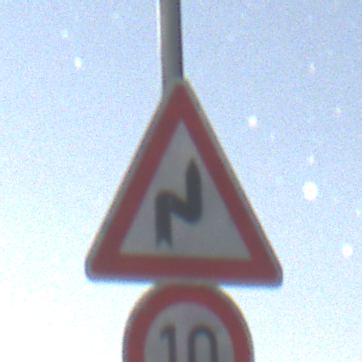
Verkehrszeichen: DoppelkurveRechts
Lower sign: Geschwindigkeit10
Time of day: Night
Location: Outdoor (Nature)
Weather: Clear
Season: NotSpecified
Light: Natural